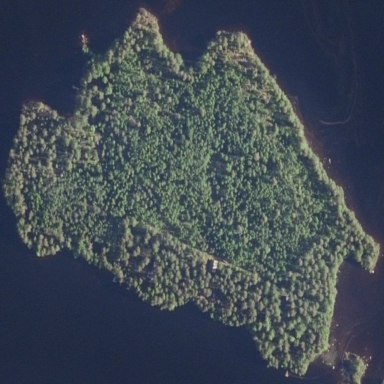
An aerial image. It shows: Islet.